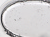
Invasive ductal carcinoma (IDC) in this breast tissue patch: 0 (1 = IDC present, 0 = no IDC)